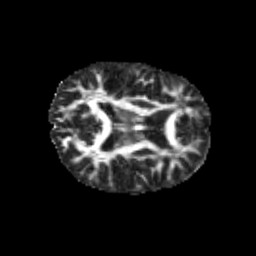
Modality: FA
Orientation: axial
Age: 11
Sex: male
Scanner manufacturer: siemens
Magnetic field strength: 3 T
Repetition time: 3.8 s
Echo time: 0.07 s